一年级 · 算术
有 15 朵小红花贴纸, 王老师奖励了同学们 8 朵, 还剩下（）朵。

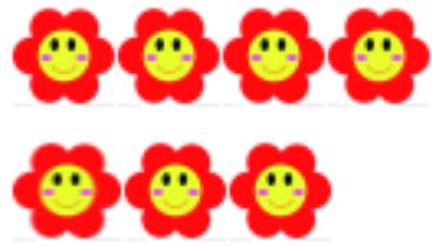
A、 7

B、 8

C、 9

答案: A
解析: 解A; 15-8=7 朵